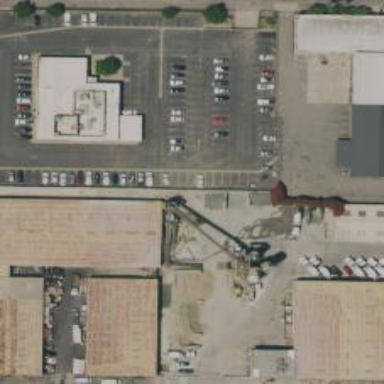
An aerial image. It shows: Warehouse.